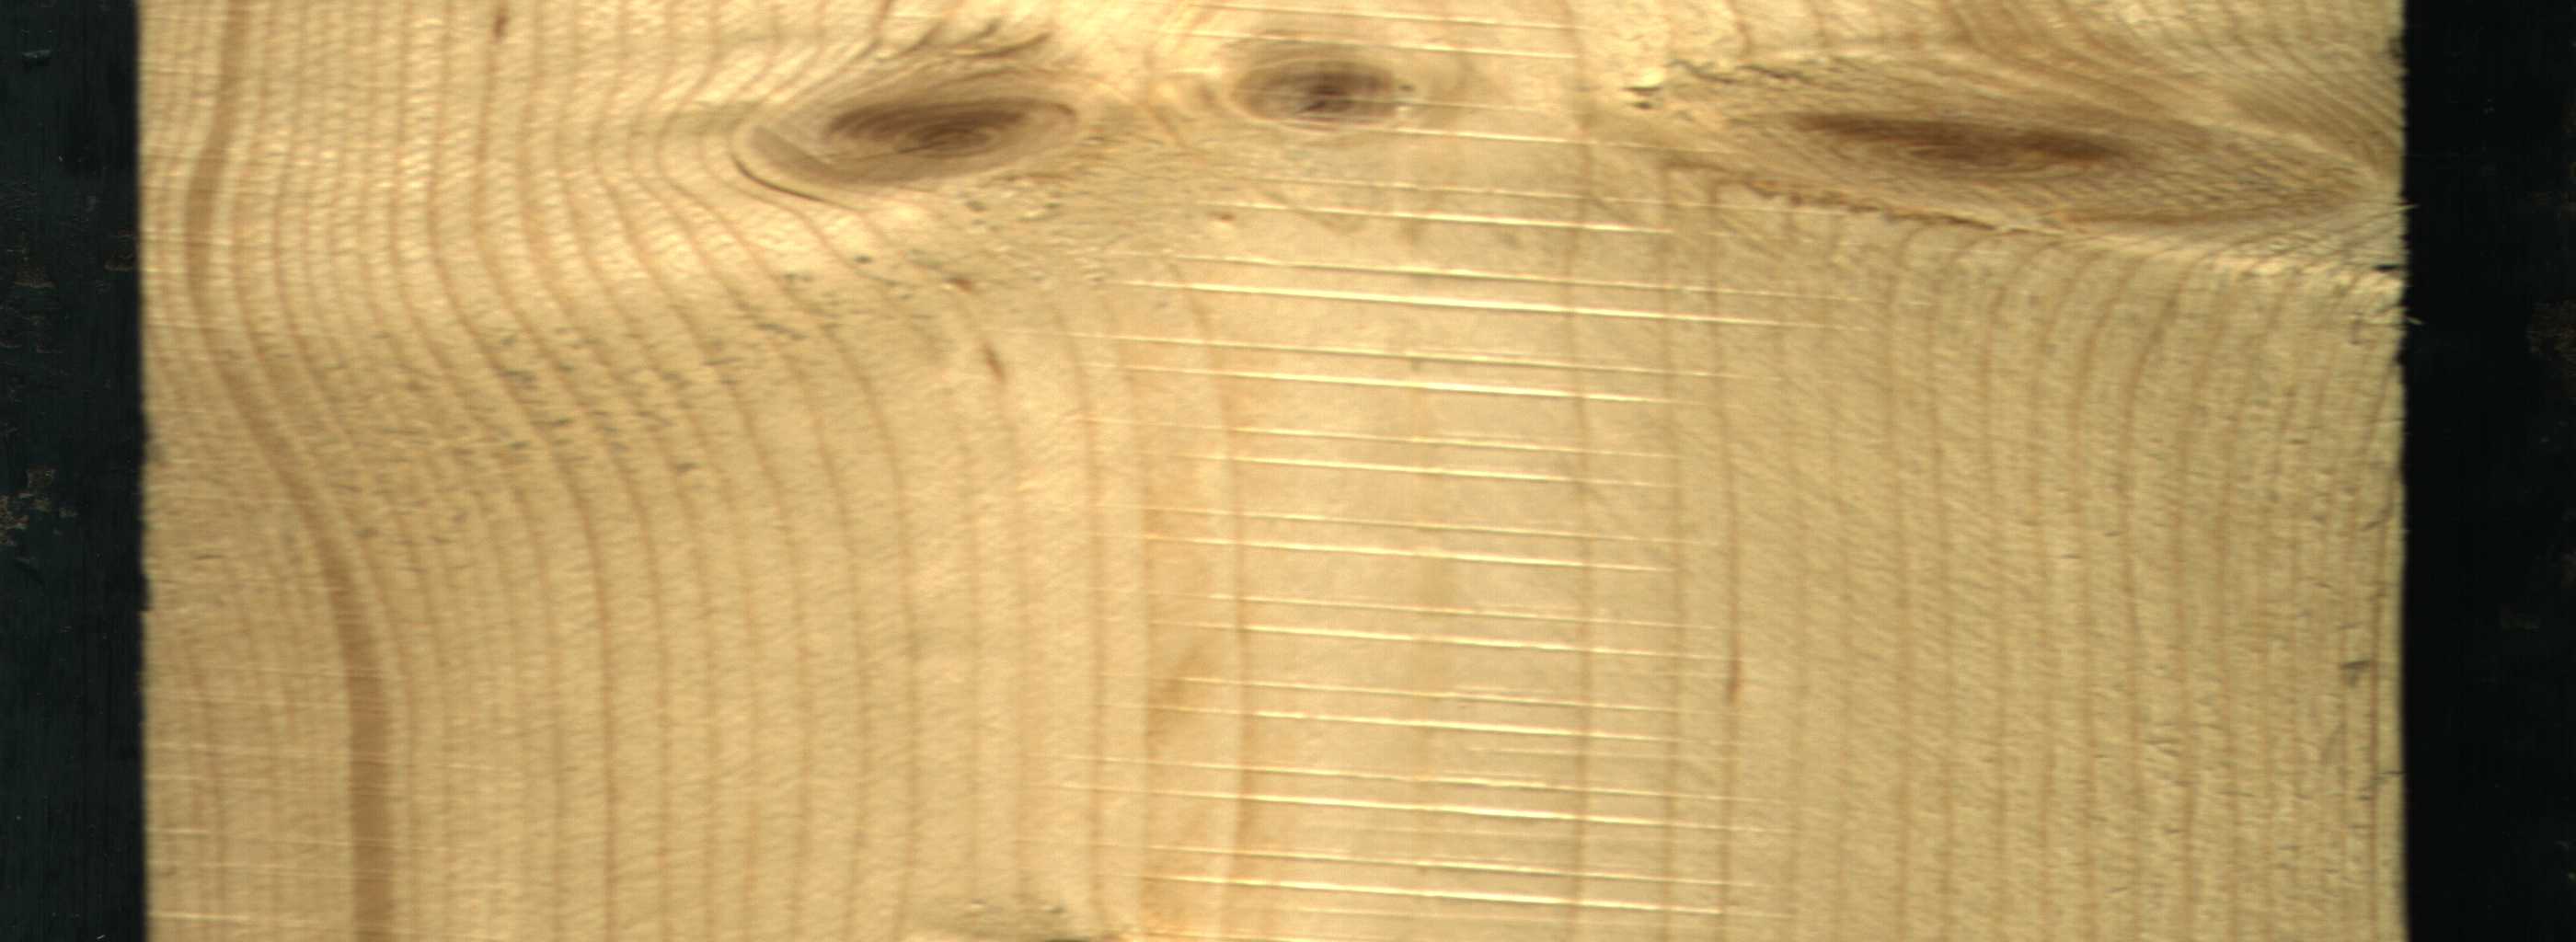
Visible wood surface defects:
Live_Knot
Live_Knot
Live_Knot